Interaction volume radius: 10 \u00c5
Interaction volume height: 10 \u00c5
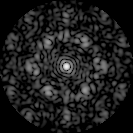
Disorder parameter: 0.6276